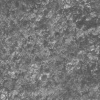
Atmospheric dust classification: not_dusty